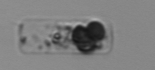
Label: Guinardia_delicatula_TAG_internal_parasite